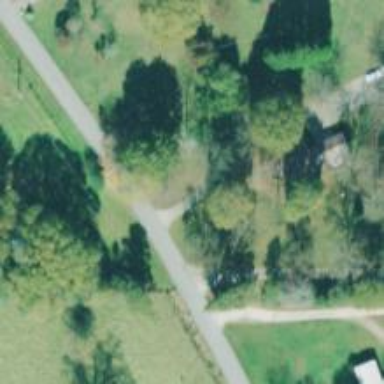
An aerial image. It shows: Driveway.